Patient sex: M
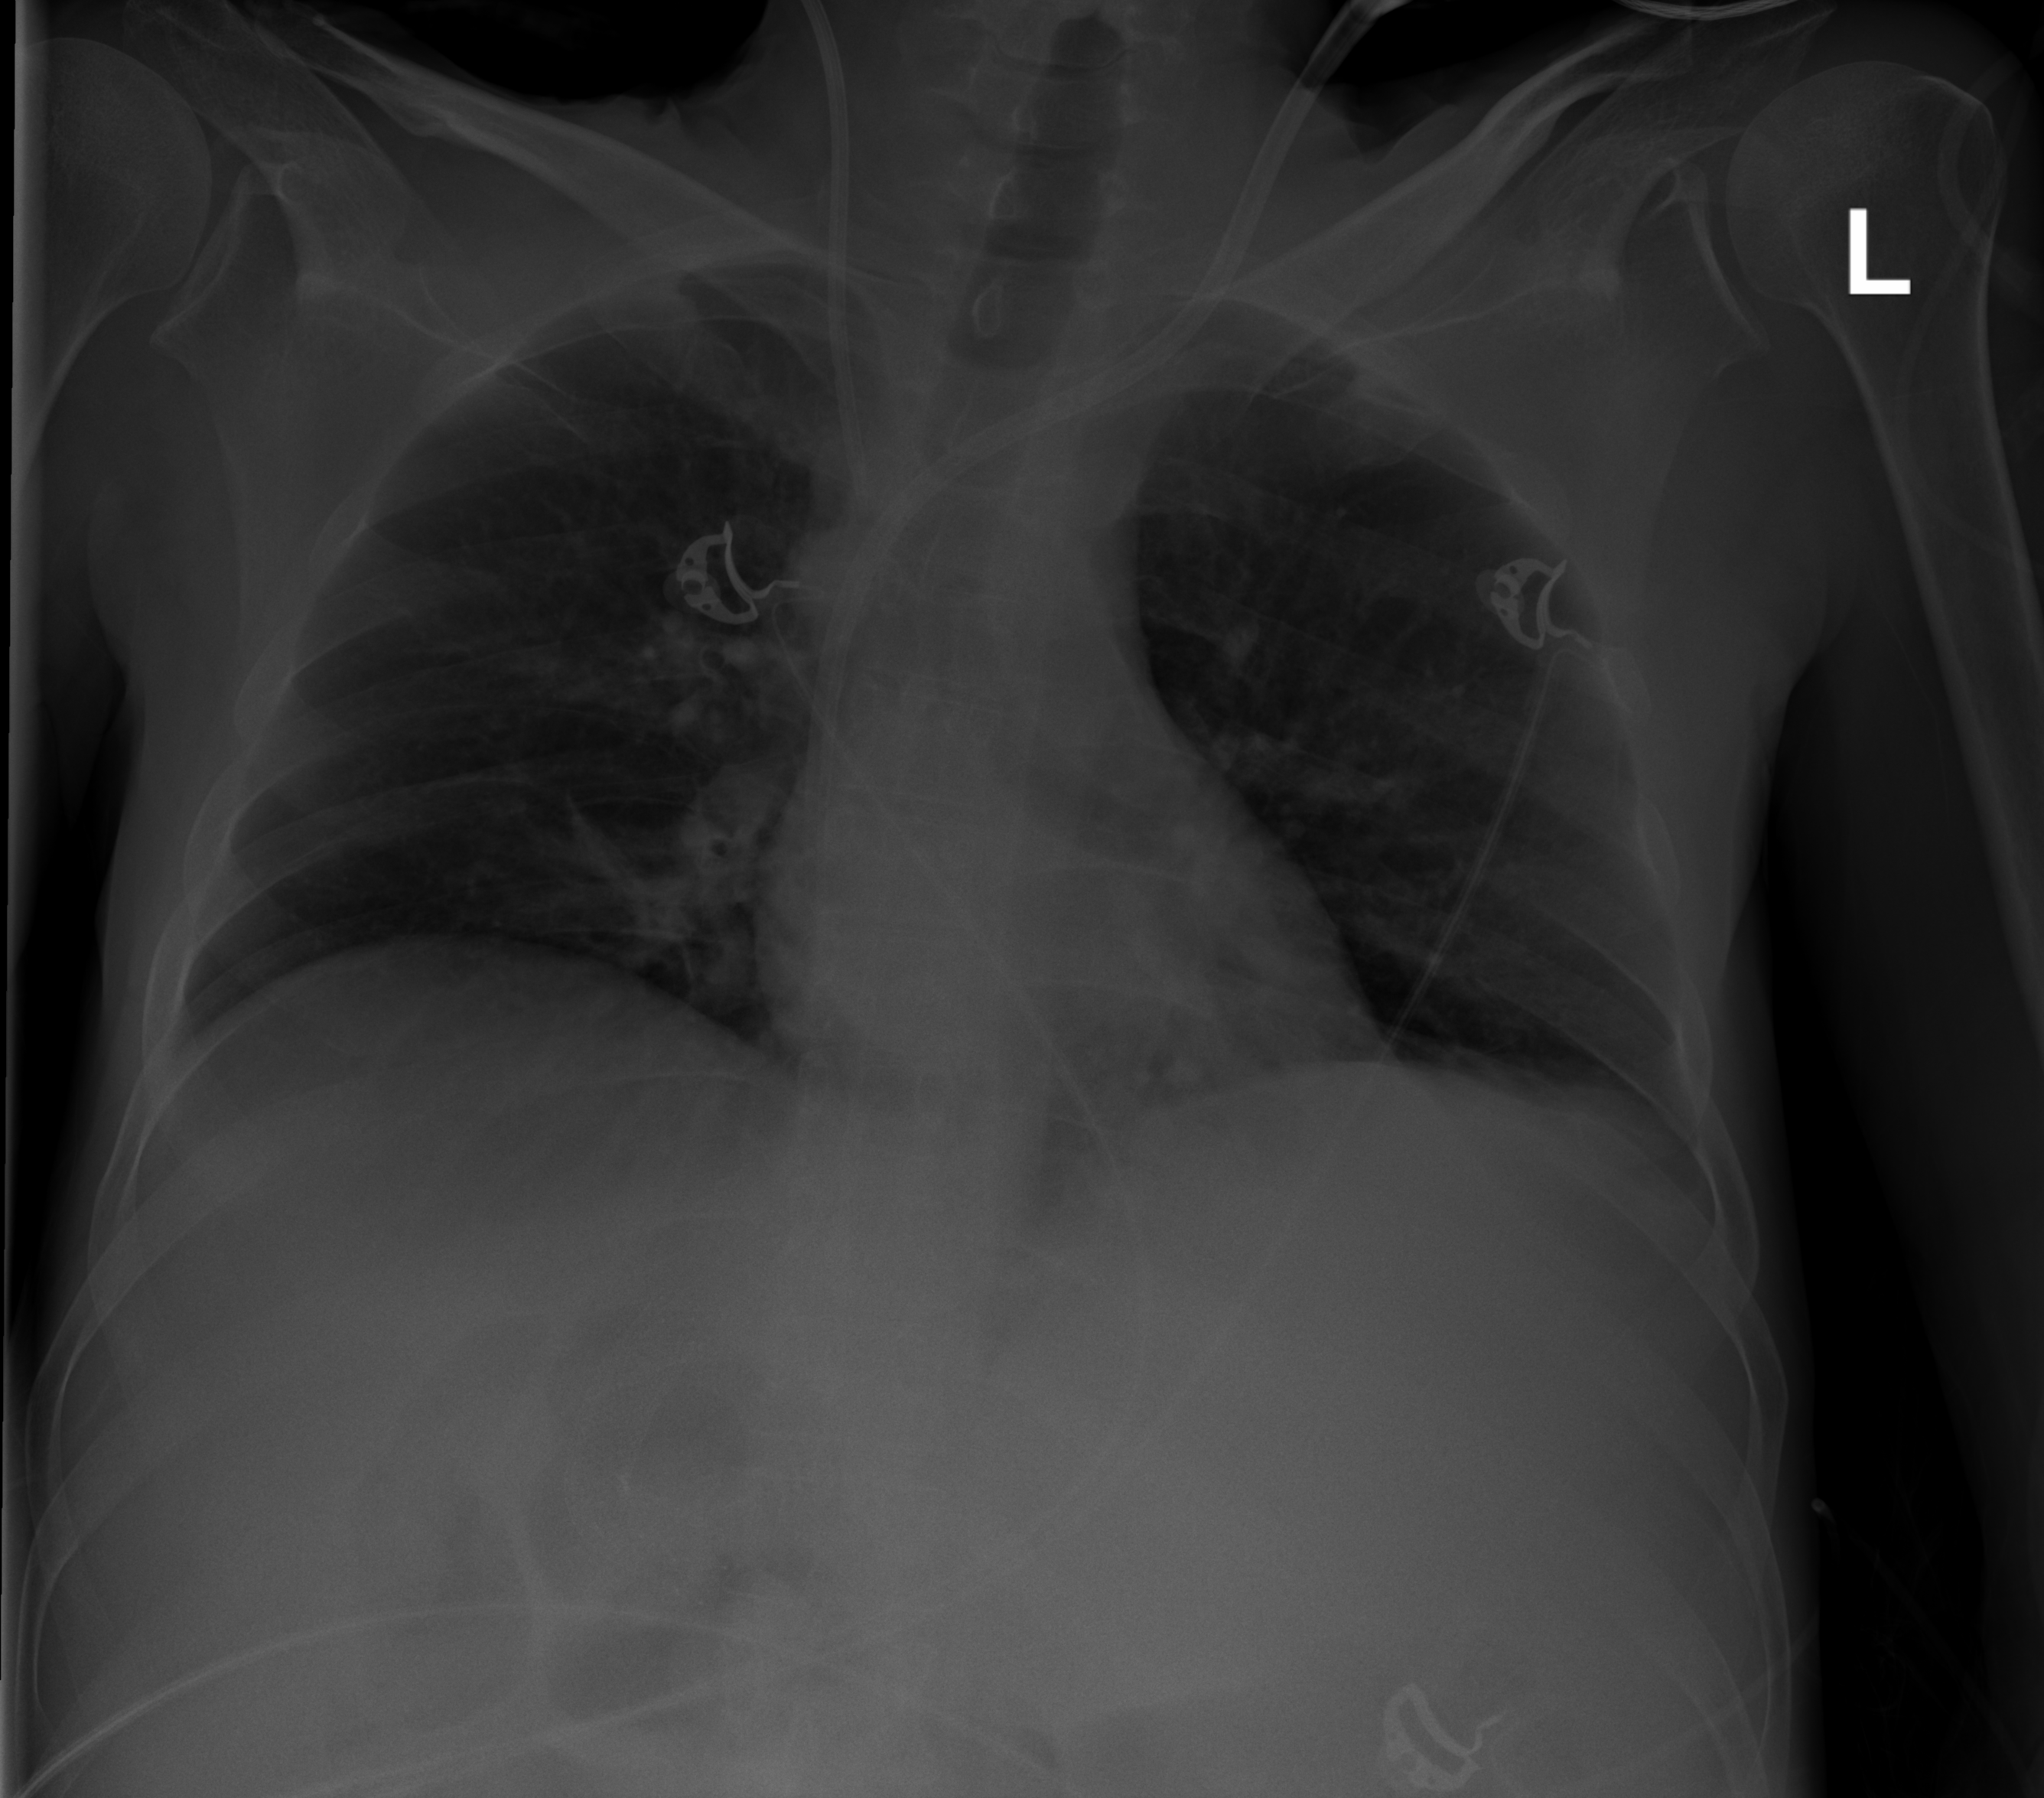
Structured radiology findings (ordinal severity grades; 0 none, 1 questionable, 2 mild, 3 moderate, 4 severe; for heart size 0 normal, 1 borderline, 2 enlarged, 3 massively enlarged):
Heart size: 0
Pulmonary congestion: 2
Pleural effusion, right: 0
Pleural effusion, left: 0
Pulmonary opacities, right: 0
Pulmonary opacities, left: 0
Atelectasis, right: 2
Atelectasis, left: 0